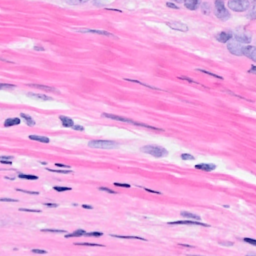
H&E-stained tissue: Breast